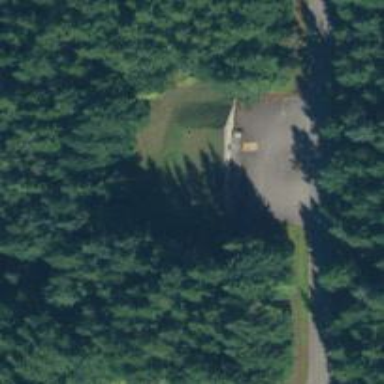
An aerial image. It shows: Military bunker.